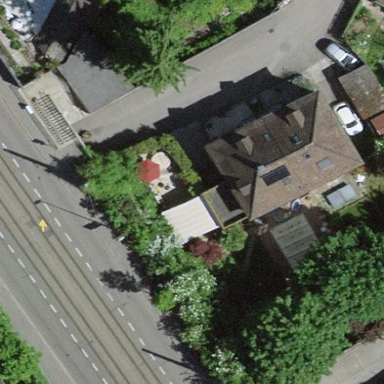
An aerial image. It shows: Semidetached house.